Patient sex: F
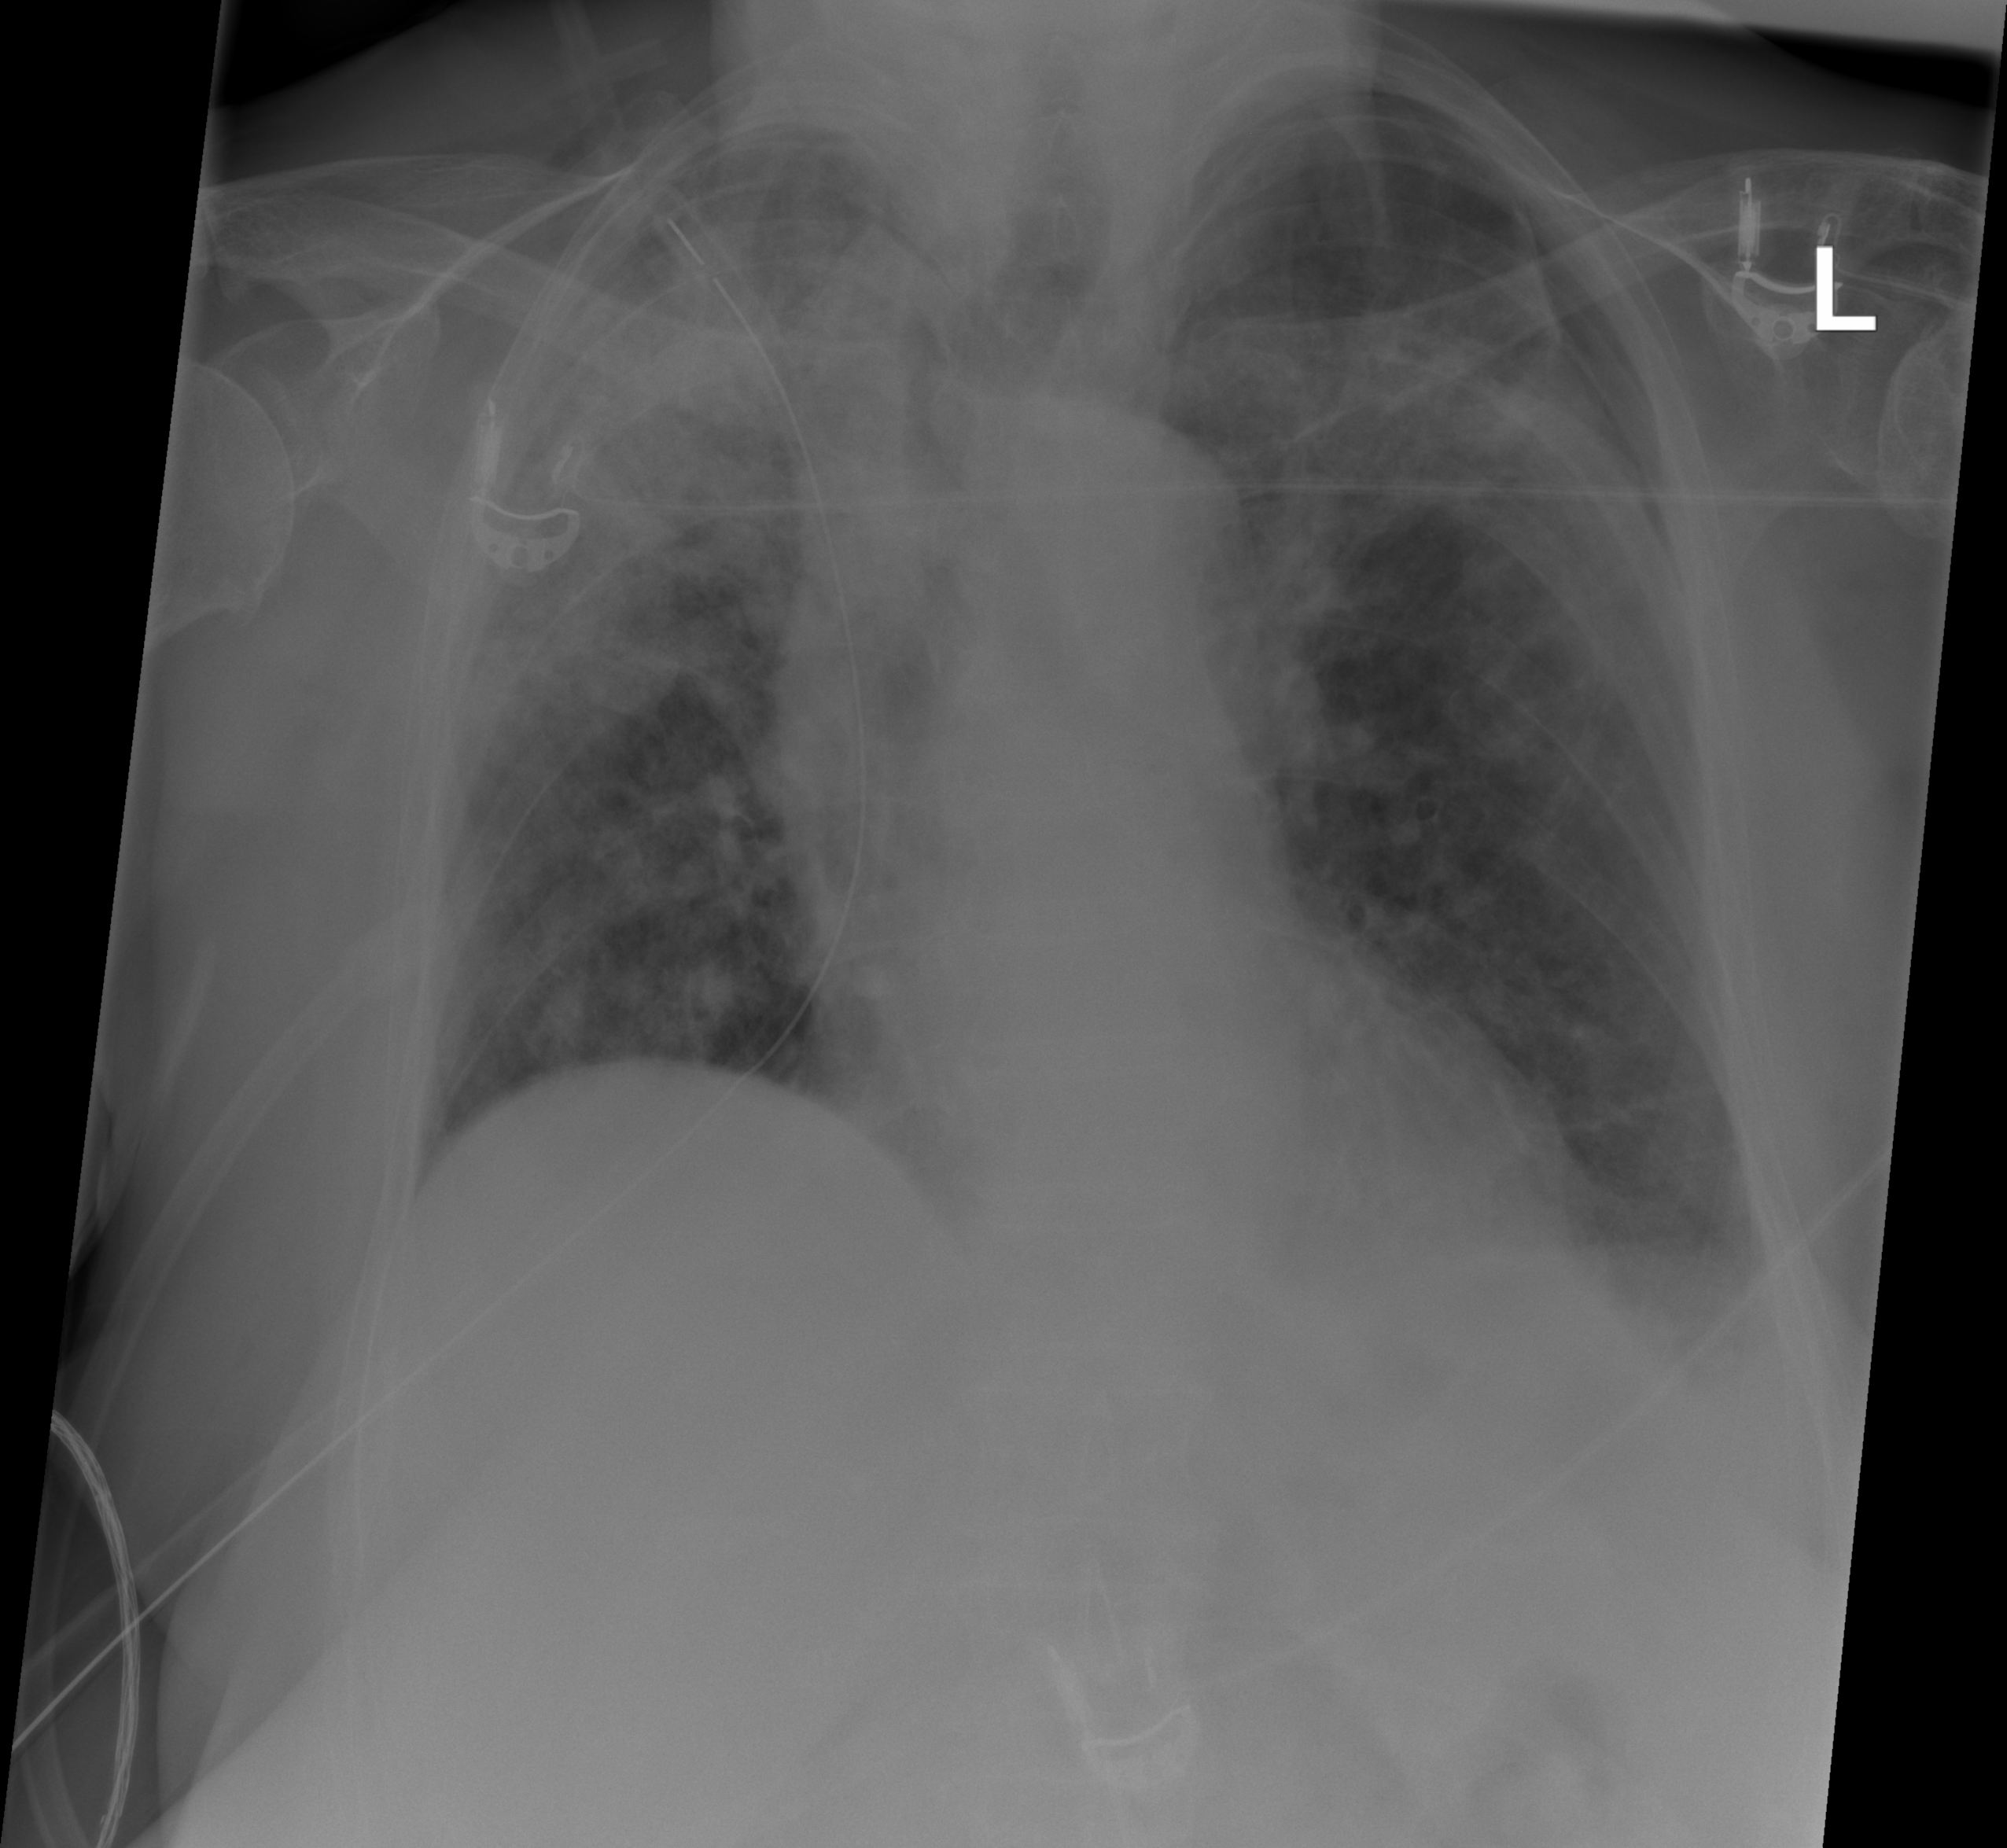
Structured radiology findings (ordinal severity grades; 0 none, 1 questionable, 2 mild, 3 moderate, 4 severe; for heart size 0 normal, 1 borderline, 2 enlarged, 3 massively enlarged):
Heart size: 1
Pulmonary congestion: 0
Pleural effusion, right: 0
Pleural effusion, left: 2
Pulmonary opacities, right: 4
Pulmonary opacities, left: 2
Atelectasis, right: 2
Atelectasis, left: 2